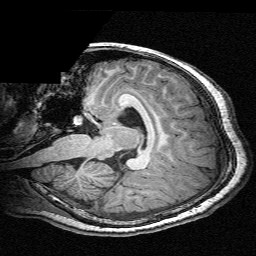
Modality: T1w
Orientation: sagittal
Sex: female
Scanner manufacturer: siemens
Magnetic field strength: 3 T
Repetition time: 2.3 s
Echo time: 0.00336 s